Question: As part of a bigger implementation, I'm trying to implement a merge operation of my source control branches/folders using TFS-SDK. I'm working against a TFS2010 installation.What I have is this:
'''
using System;
using Microsoft.TeamFoundation.Client;
using Microsoft.TeamFoundation.VersionControl.Client;
using Microsoft.TeamFoundation.VersionControl.Common;
namespace MergeBranchesFolders
{
class Program
{
static void Main()
{
TfsTeamProjectCollection teamProjectCollection = TfsTeamProjectCollectionFactory.GetTeamProjectCollection(new Uri("http://TFSSERVER/Collection"));
var versionControl = teamProjectCollection.GetService<VersionControlServer>();
const string fromPath = "$/TeamProject/SourceDir";
const string toPath = "$/TeamProject/TargetDir";
Workspace myWorkspace = versionControl.GetWorkspace("WorkspaceName", "WorkspaceOwner");
GetStatus getStatus = myWorkspace.Merge(fromPath, toPath, VersionSpec.Latest, VersionSpec.Latest,
LockLevel.None, RecursionType.Full, MergeOptionsEx.None);
}
}
}
'''
I'm convinced that I get proper access to 'myWorkspace', yet the 'getStatus' looks like this:That pretty much says that nothing has happened.Yet if I try to merge in the IDE, I get several merge candidates. The same merge candidates are also visible if I do a:
'''
var mergeCandidates = versionControl.GetMergeCandidates(fromPath, toPath,RecursionType.Full).ToList();
'''
I failed with both 'fromPath'/'toPath' being branches and folders - even with single file.The only resource out there I could find was <URL> one, which didn't help...
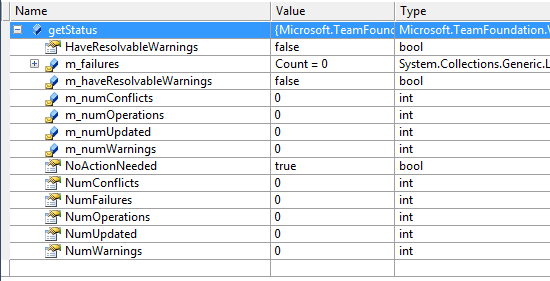
Answer: Shai Raiten's <URL> to the rescue!
This failed:
'''
GetStatus getStatus = myWorkspace.Merge(fromPath, toPath, VersionSpec.Latest, VersionSpec.Latest,
LockLevel.None, RecursionType.Full, MergeOptionsEx.None);
'''
This succeeded:
'''
GetStatus getStatus = myWorkspace.Merge(fromPath, toPath, null, null, LockLevel.None, RecursionType.Full, MergeOptionsEx.None);
'''